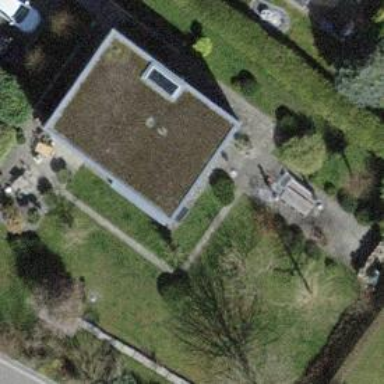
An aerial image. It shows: Simple house.